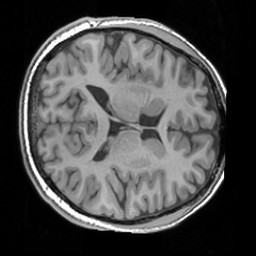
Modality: T1w
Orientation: axial
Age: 24
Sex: male
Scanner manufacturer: siemens
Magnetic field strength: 3 T
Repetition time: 1.63 s
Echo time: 0.00311 s